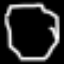
Label: octagon